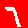
Digit: 7